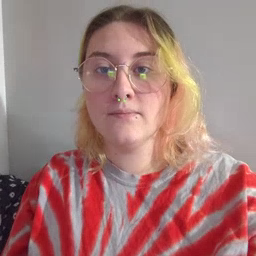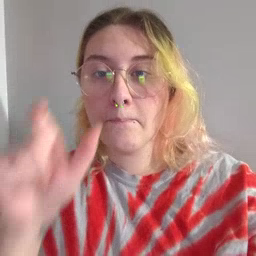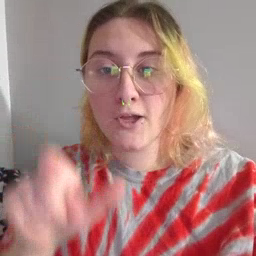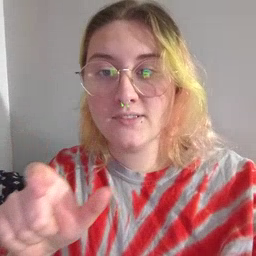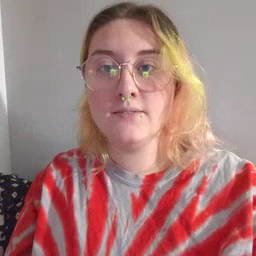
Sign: person